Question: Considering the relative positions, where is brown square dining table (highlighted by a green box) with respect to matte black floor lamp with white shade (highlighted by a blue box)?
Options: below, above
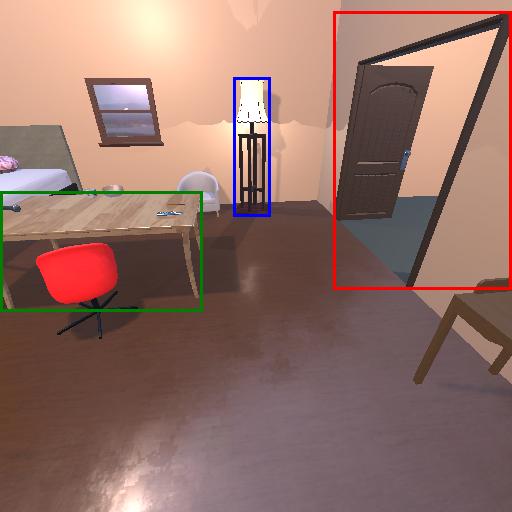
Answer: below